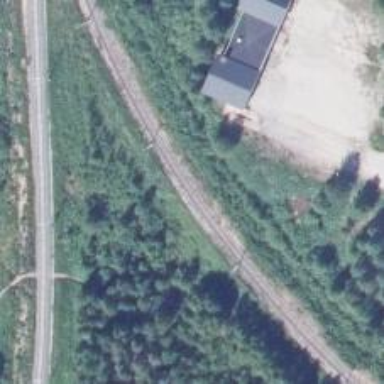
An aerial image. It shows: Railway with continuous electrified contact line.